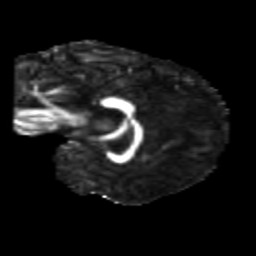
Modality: FA
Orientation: sagittal
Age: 27
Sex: female
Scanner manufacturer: siemens
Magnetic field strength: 3 T
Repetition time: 1.8 s
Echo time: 0.07 s